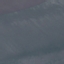
Land use / land cover: SeaLake